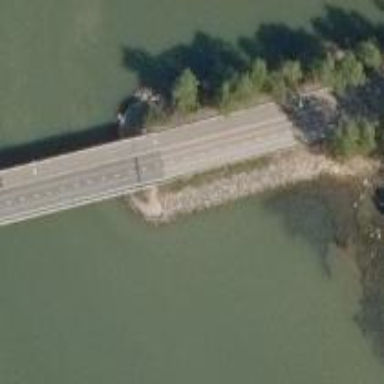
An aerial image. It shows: Asphalt road on secondary bridge.